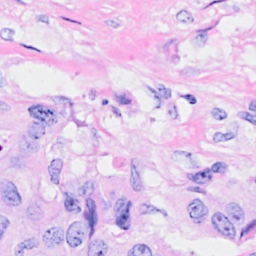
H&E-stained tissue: Breast